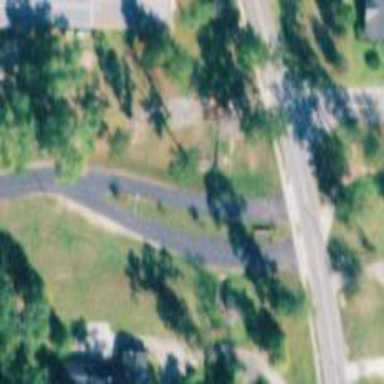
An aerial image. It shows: Asphalt road designated for service vehicles.